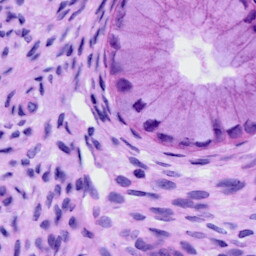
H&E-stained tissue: Cervix